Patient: sex M, age 65
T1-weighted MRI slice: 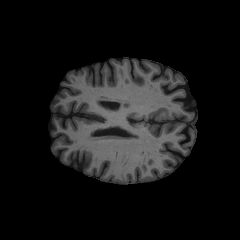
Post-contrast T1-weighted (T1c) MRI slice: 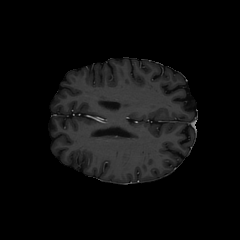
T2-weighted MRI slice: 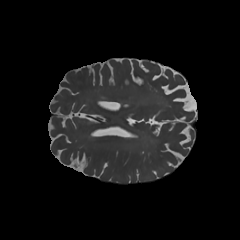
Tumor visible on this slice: no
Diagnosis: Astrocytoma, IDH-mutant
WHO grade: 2